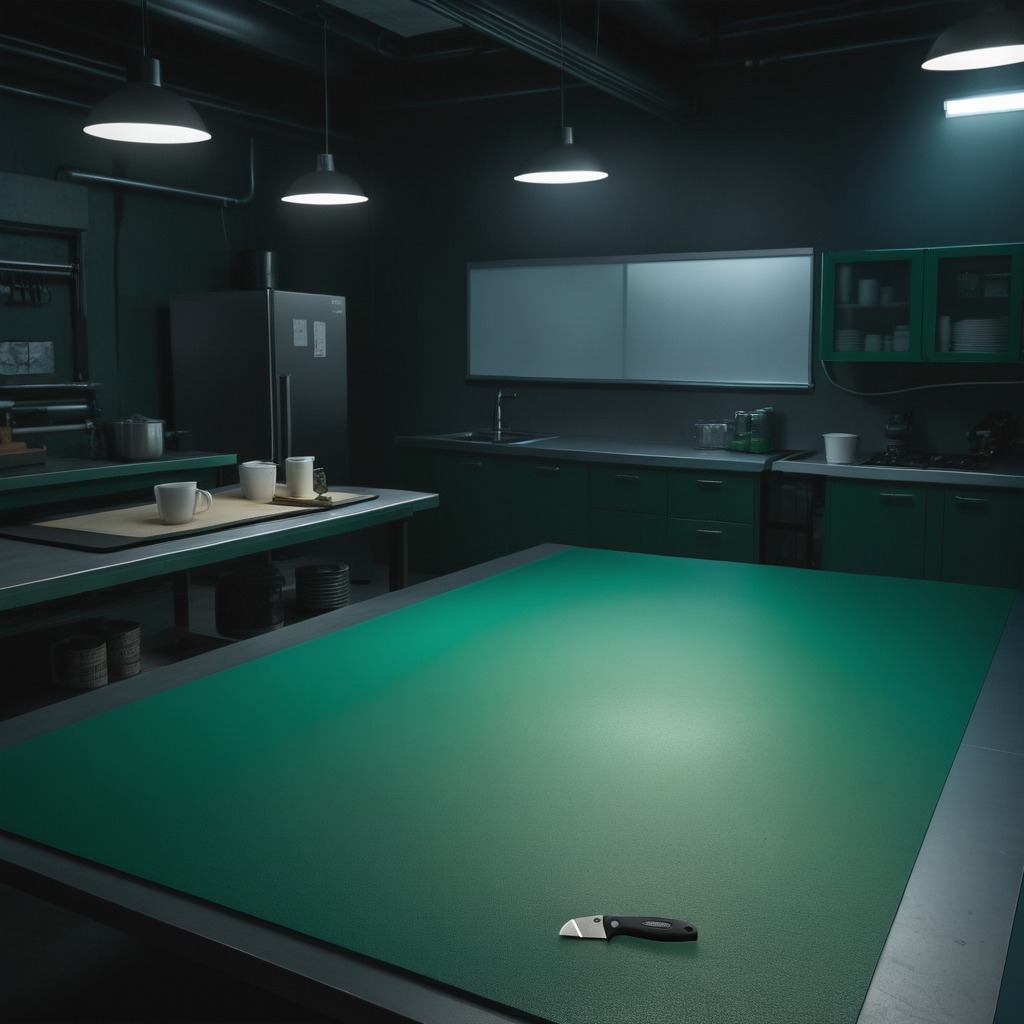
A utility knife lies on the green rubber mat inside a workshop at night.